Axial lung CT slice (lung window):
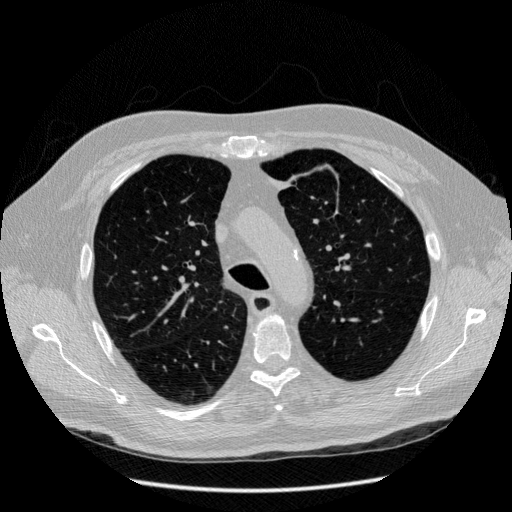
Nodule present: no